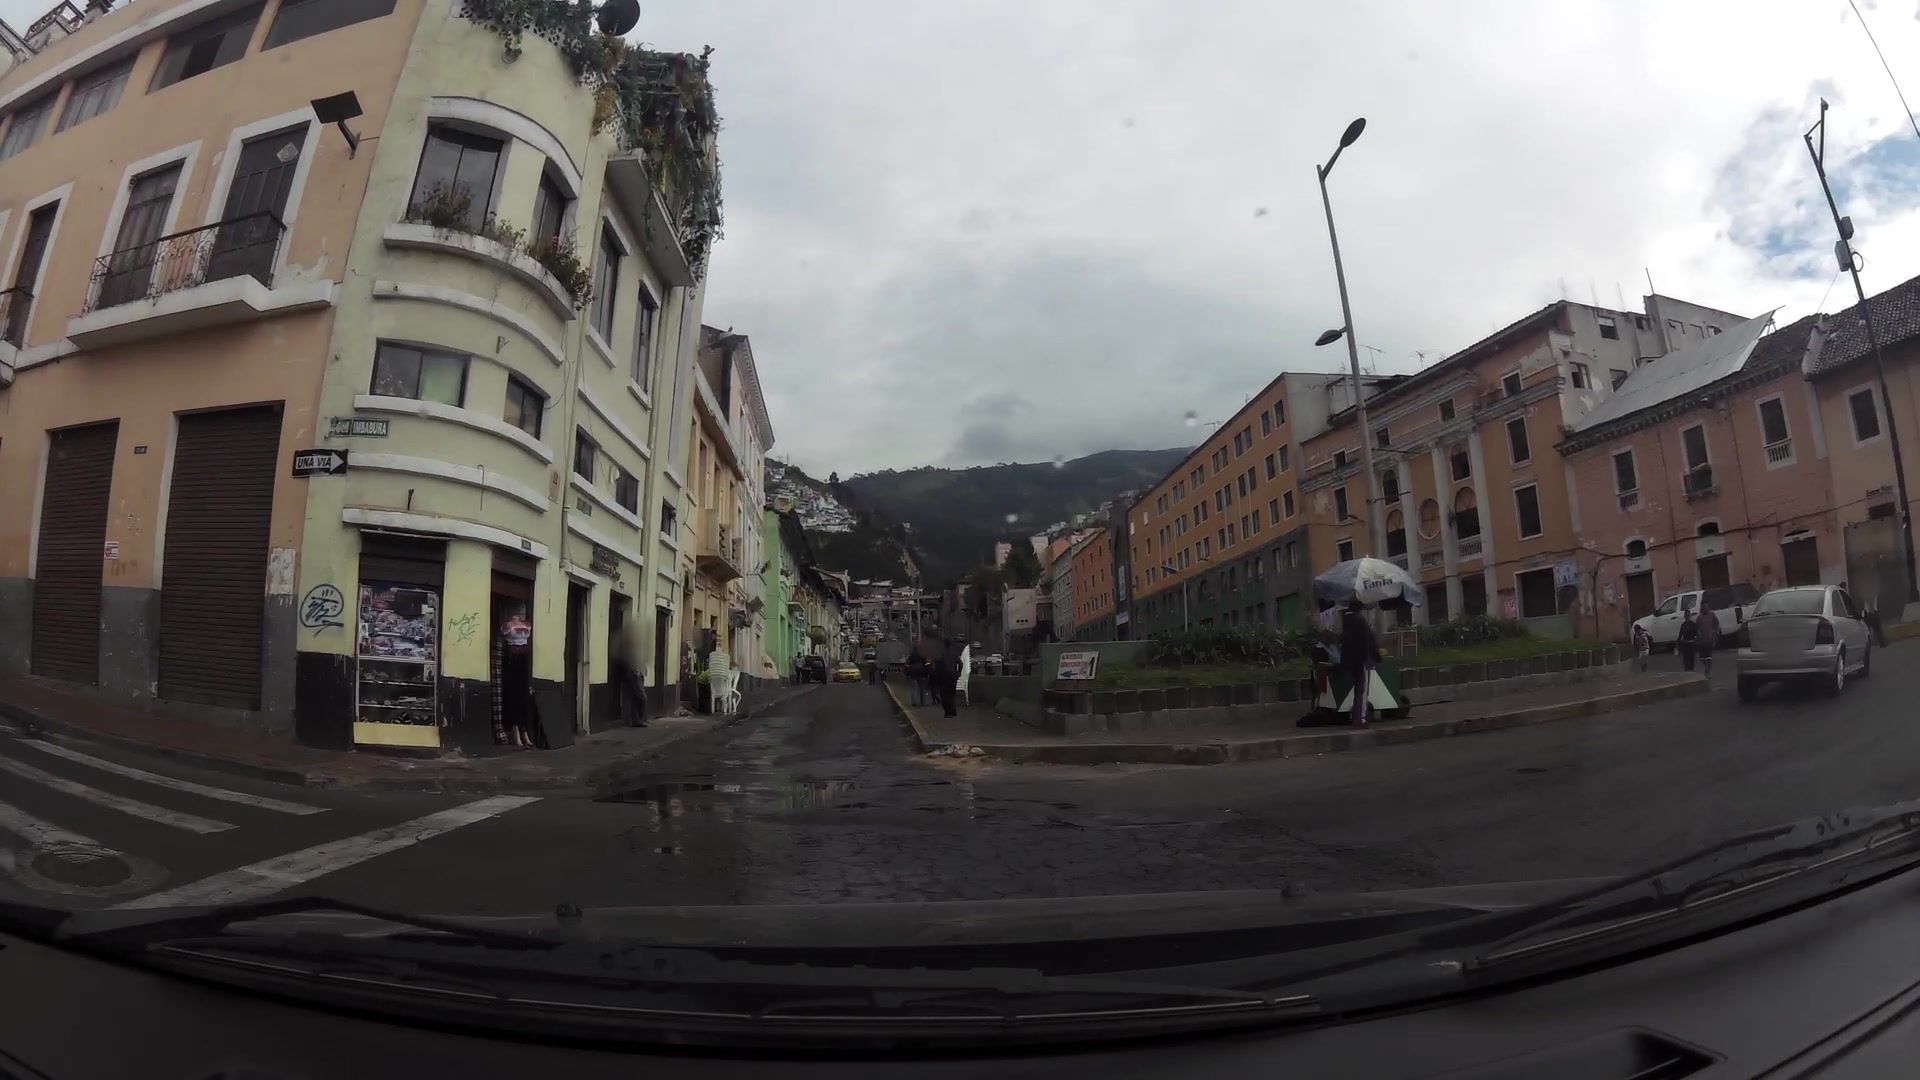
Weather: cloudy
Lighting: day
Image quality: good
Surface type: driving surface
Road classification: footway, pedestrian
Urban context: urban centre
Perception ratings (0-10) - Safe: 2.1, Lively: 7.14, Beautiful: 6.36, Boring: 3.08, Depressing: 3.73, Wealthy: 3.57